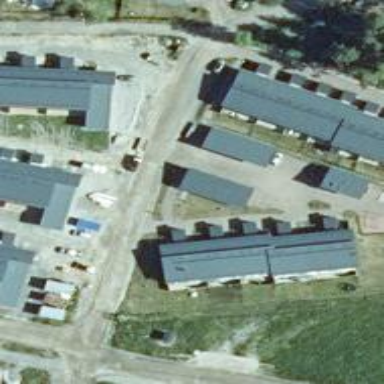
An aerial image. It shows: Living street.